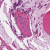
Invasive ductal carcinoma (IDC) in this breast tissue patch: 0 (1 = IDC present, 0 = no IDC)